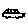
Label: car